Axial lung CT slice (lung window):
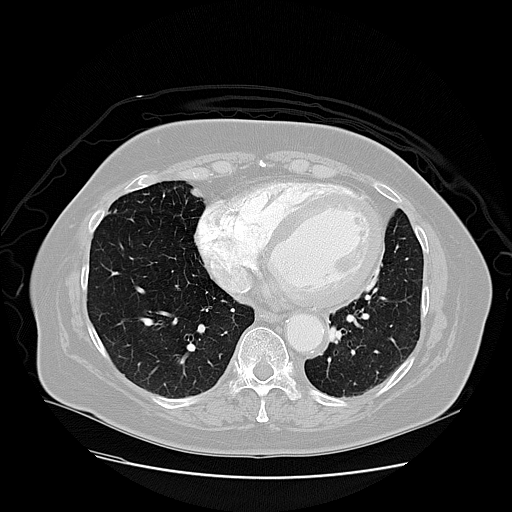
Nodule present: no